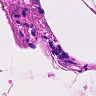
Metastatic tissue present: no